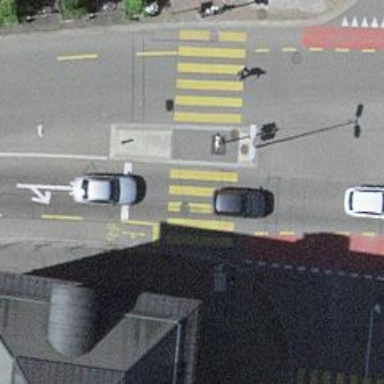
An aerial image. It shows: Road crossing with traffic signals and pedestrian island.